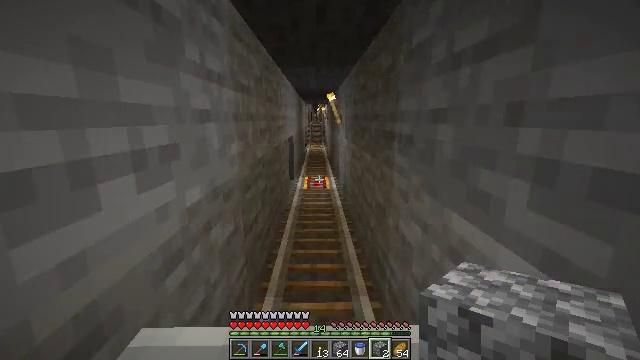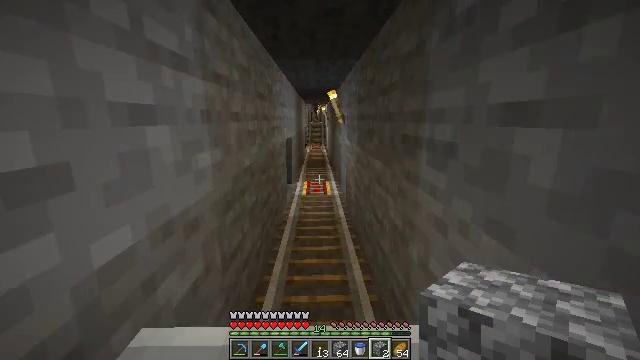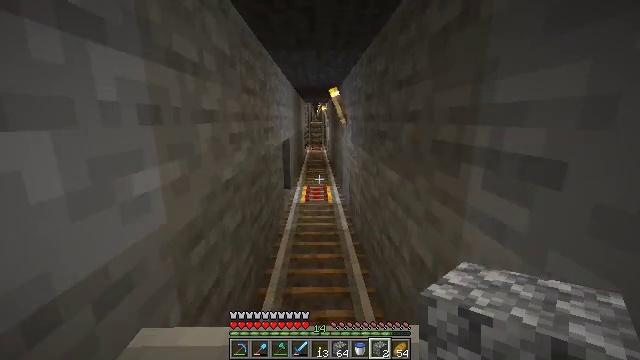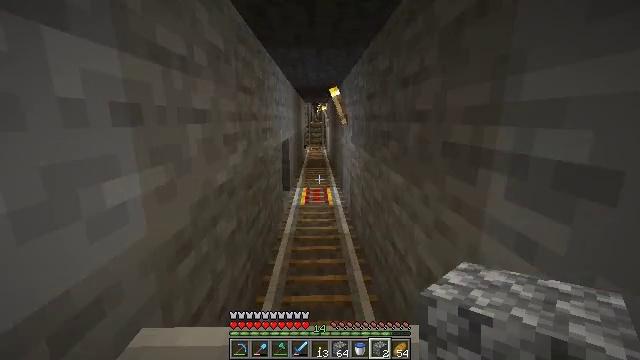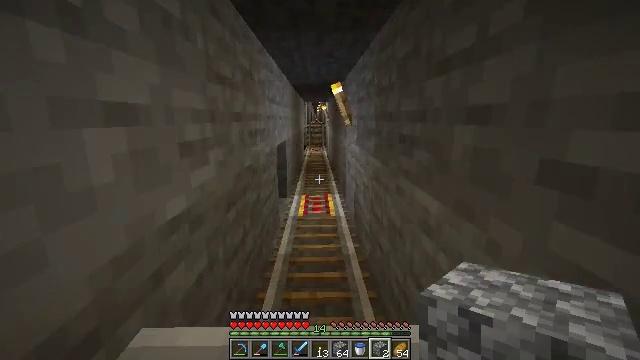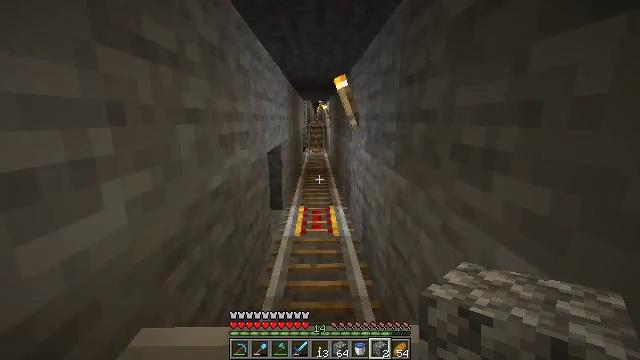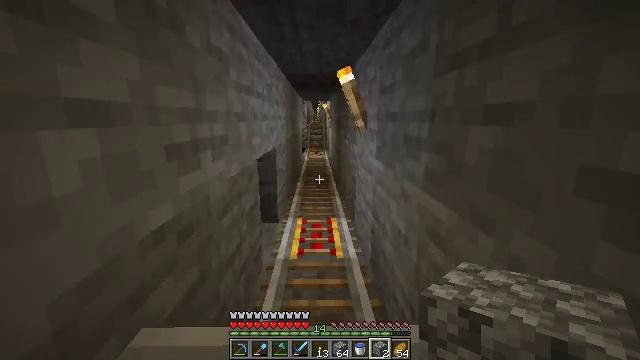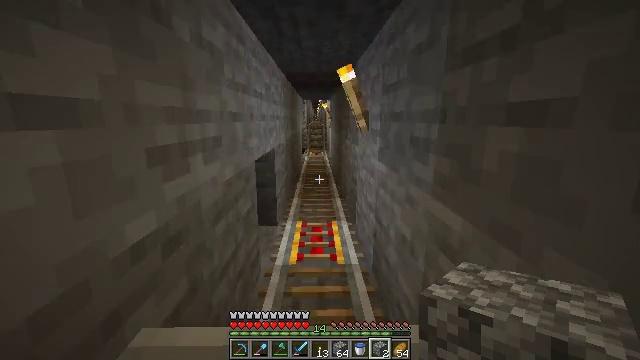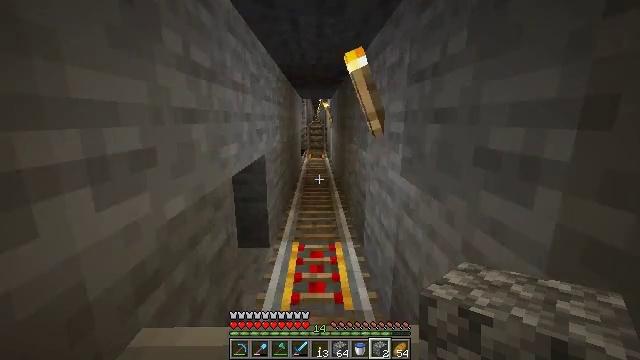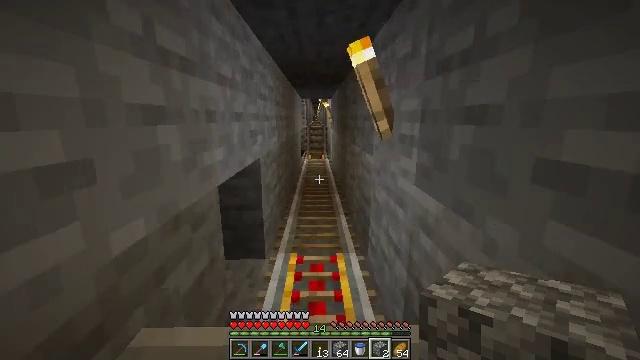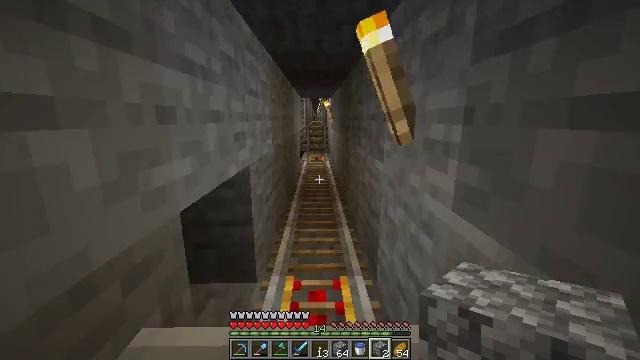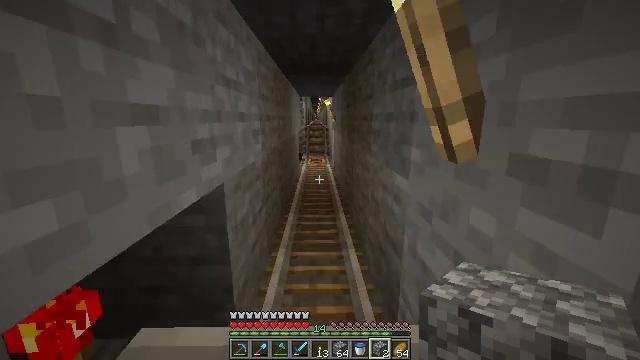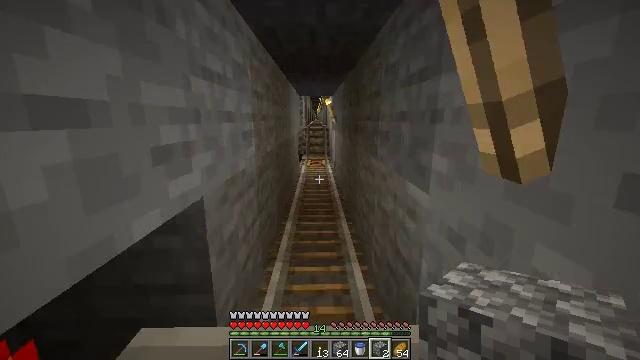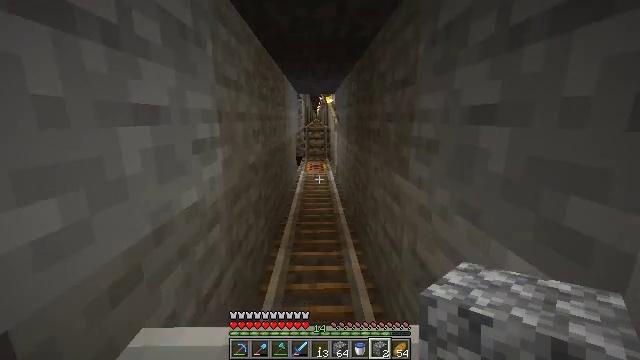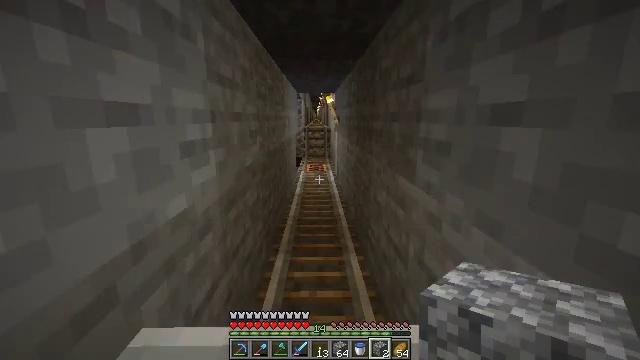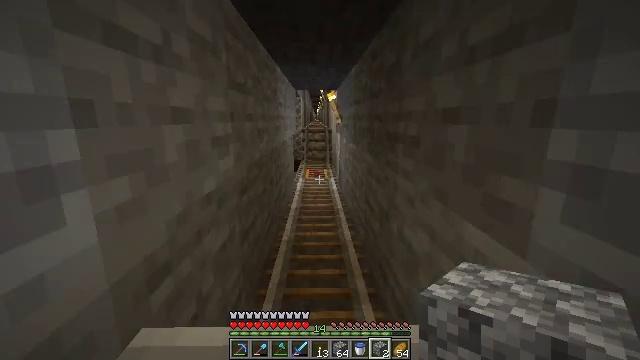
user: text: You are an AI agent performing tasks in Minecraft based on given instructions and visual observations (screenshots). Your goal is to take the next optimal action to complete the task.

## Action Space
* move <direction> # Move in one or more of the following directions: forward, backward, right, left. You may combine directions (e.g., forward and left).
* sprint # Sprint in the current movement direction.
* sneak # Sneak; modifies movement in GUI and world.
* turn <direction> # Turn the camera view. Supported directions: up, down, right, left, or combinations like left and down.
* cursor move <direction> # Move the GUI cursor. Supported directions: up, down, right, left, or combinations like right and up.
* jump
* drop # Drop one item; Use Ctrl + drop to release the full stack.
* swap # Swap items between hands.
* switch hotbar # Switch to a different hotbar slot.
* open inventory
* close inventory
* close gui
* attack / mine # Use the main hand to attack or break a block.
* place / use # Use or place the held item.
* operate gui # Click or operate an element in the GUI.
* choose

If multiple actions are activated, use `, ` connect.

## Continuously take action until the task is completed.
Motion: motion action
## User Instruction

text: Drop an iron nugget.
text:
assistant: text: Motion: no_op
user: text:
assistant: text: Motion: no_op
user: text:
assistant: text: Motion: no_op
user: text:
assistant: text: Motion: no_op
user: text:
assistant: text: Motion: no_op
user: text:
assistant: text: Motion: no_op
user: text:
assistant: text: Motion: no_op
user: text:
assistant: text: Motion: no_op
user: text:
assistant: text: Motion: no_op
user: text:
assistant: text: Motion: no_op
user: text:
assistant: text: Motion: no_op
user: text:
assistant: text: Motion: no_op
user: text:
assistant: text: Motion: no_op
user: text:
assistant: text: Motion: no_op
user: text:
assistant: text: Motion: no_op
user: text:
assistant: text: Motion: no_op
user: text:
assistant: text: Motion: no_op
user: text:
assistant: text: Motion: no_op
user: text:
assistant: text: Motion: no_op
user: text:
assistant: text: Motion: no_op
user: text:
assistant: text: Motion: no_op
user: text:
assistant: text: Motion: no_op
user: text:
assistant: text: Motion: no_op
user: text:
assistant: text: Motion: no_op
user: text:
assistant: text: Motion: no_op
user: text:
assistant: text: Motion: no_op
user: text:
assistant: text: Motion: no_op
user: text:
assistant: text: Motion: no_op
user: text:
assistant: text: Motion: no_op
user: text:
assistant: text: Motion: no_op